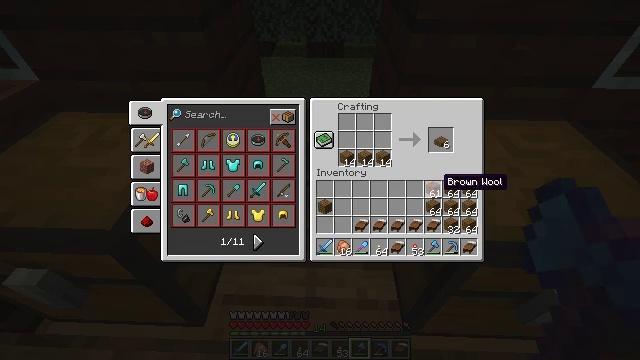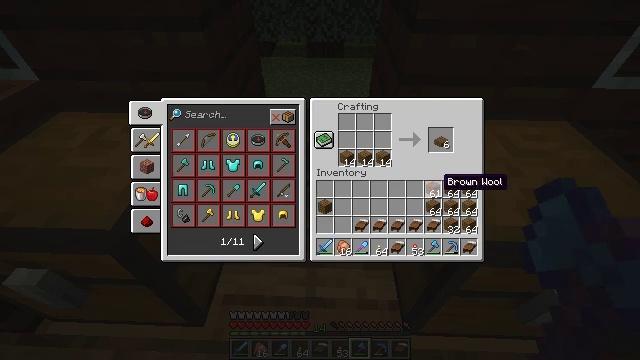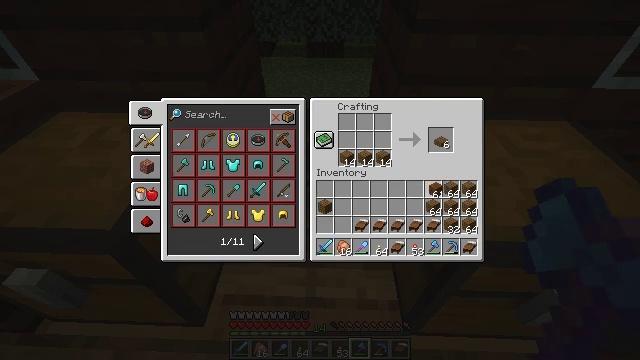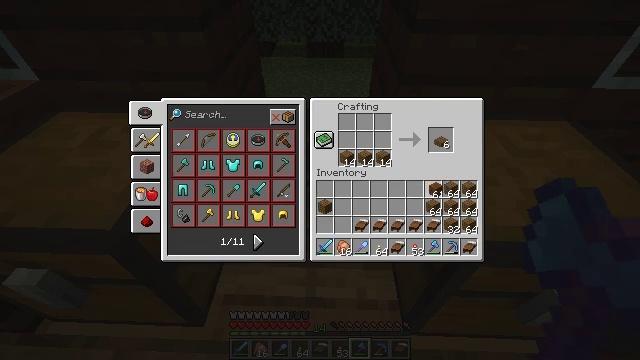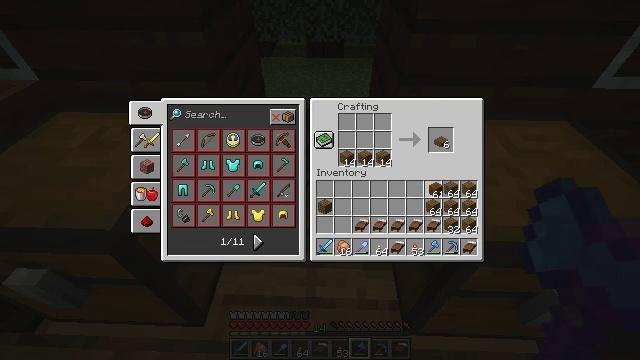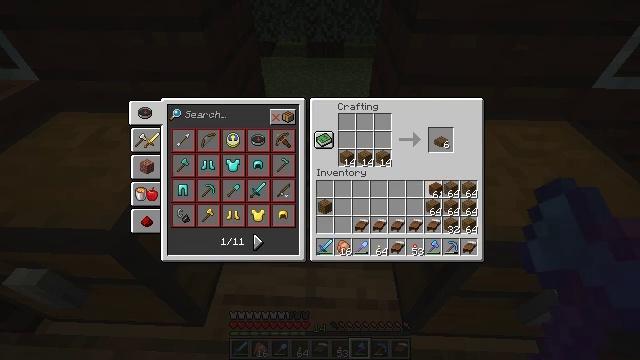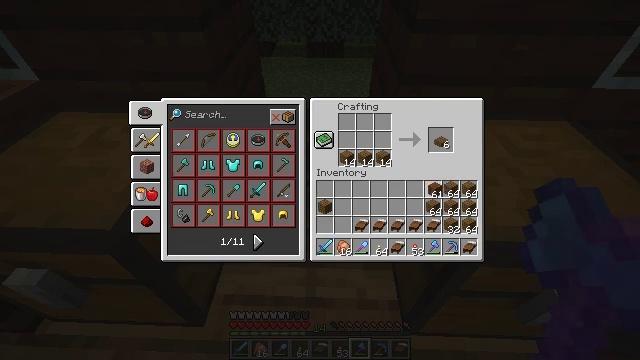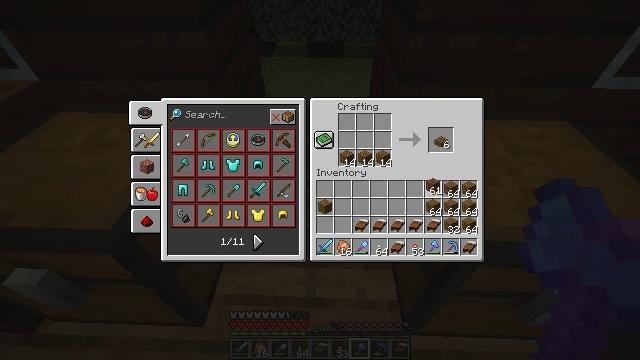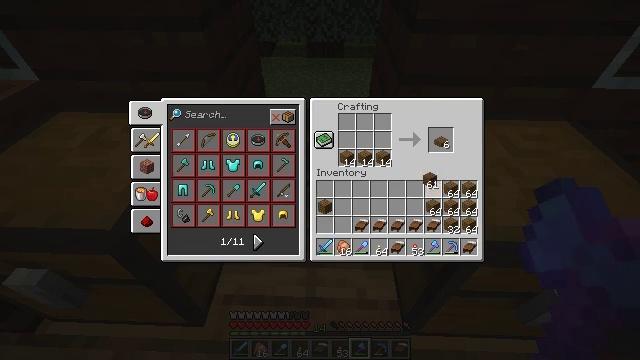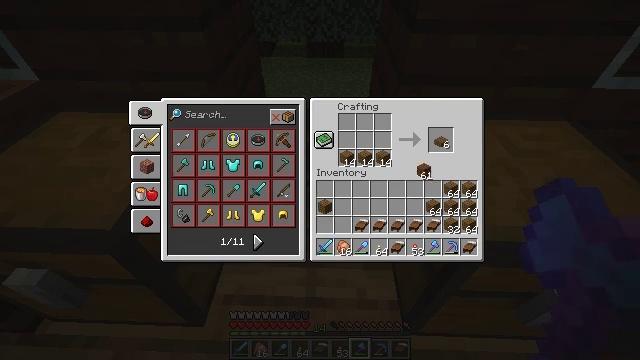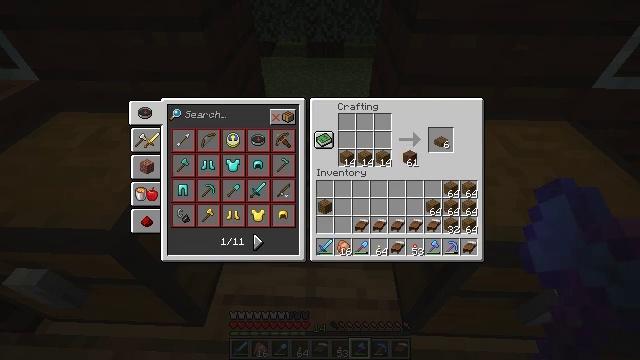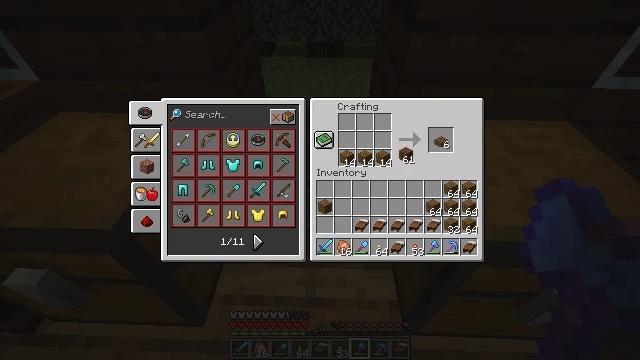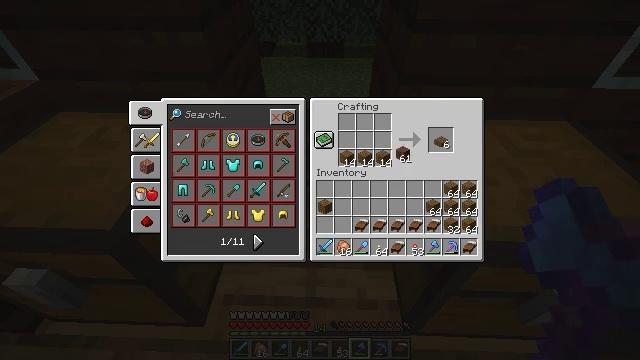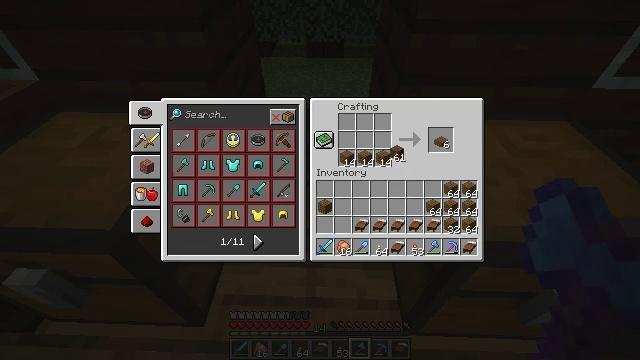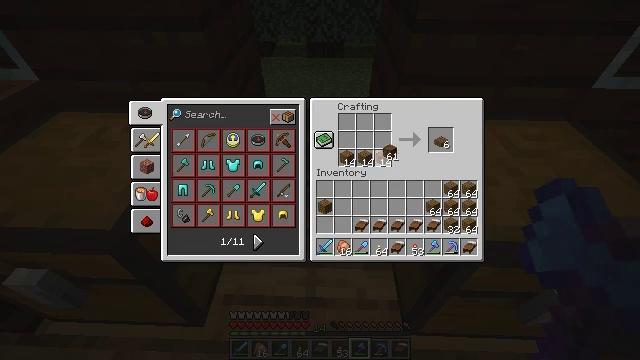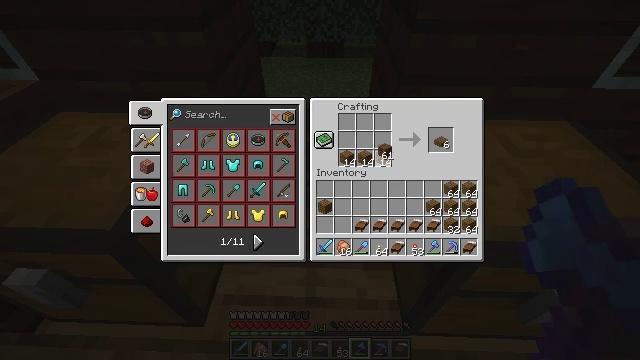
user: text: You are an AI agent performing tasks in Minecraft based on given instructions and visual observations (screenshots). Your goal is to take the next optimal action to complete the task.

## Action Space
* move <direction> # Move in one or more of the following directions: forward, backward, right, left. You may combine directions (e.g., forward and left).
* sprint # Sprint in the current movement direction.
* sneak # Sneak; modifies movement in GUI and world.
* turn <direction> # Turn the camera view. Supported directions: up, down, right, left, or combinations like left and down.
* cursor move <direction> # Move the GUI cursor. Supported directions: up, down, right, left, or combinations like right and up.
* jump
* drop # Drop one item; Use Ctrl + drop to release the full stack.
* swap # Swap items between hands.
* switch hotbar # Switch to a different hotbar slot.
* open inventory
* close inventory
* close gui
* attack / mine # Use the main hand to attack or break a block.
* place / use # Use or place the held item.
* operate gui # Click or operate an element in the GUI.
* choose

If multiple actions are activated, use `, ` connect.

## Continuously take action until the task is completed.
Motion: motion action
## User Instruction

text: Open a crafting table and make a brown bed.
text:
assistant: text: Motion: no_op
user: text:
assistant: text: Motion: operate gui
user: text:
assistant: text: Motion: operate gui
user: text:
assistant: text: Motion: operate gui
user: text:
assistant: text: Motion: no_op
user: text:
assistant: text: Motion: no_op
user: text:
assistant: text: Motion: no_op
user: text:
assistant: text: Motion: no_op
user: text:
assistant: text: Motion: cursor move up
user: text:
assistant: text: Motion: cursor move left and up
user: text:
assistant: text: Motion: no_op
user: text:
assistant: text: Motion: no_op
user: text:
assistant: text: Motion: no_op
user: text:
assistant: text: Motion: no_op
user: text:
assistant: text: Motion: no_op
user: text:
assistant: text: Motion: cursor move left
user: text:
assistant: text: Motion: cursor move left
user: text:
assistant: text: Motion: cursor move left
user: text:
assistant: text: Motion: no_op
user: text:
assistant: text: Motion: no_op
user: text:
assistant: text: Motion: no_op
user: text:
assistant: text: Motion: no_op
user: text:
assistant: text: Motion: no_op
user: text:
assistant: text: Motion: no_op
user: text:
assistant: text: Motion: no_op
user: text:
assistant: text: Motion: no_op
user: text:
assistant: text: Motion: operate gui
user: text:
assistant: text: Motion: operate gui
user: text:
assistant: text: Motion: operate gui
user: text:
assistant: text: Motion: cursor move right, operate gui